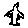
Label: bird